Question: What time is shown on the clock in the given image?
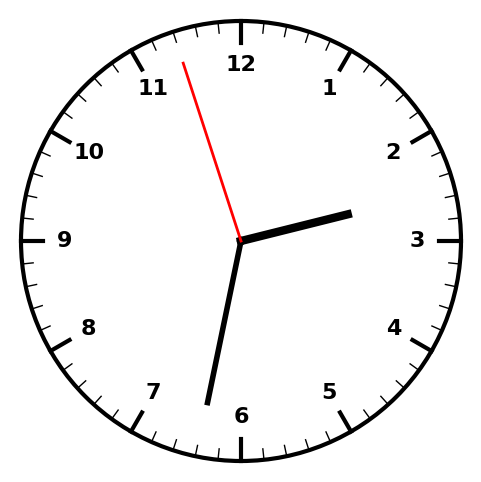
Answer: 02:31:57